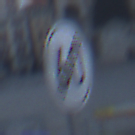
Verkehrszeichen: EndeGeschwindigkeit60
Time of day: Dawn
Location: Outdoor (Urban)
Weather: Clear
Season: NotSpecified
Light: Natural